Question: In my Delphi IDE (XE2) in the messages panel when hovering over the blank line before the Build Succeeded message, I get a very large popup hint displayed that covers the entire screen in which all my library paths are displayed. This occurs on the Output tab of the Messages pane.
Here is a screen shot of where this is happening:

It is very annoying.
I have some IDE Experts installed:
GExperts
JCL Options
I have looked through the settings and cannot see anything related to where this would be turned off.
Does this happen with anyone else and is there a way to stop it?
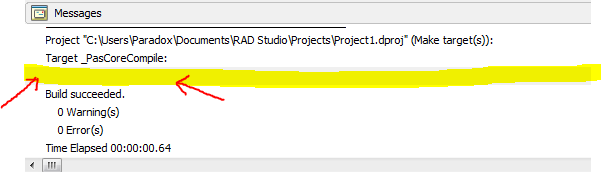
Answer: What you're seeing is the text of what command line would be sent to the command line compiler, being displayed in a hint window.
Before the hint:

With the hint:

If you look at the first part of that image, it starts with (on my system)
'''
c:
ad studio.0in\dcc32.exe
'''
which is the Delphi command line compiler.
The solution is to not put your mouse on the line right below the target compile line (which is the only place you can see this - by hovering the mouse over the line below 'Target SomethingCompile'entry (in my second screen capture, it's the line below'Target CoreCompile').
If you don't want to see that hint window, don't hover your mouse over it in the first place. (It's like hint text over a label - if you don't want to see the hint, don't leave your mouse pointer over that label.) It's not like it's a huge area on the screen you have to avoid - it's in the window.